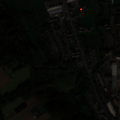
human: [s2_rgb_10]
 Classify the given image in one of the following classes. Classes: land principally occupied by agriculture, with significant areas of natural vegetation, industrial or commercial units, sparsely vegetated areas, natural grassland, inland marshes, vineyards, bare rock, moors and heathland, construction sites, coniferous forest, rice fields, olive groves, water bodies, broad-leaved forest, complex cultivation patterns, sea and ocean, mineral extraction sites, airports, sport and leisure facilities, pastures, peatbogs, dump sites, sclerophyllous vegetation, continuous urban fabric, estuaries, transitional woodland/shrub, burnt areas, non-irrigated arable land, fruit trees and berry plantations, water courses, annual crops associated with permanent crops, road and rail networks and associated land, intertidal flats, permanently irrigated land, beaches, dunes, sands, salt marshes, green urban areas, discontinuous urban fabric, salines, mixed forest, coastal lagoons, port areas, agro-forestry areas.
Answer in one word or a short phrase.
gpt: discontinuous urban fabric, non-irrigated arable land, broad-leaved forest